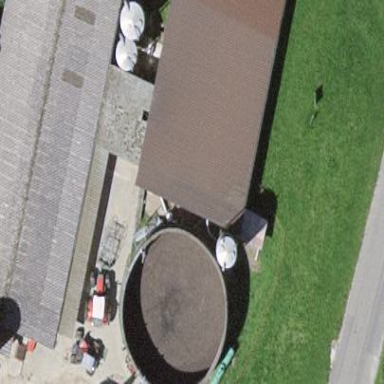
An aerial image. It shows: Silo.